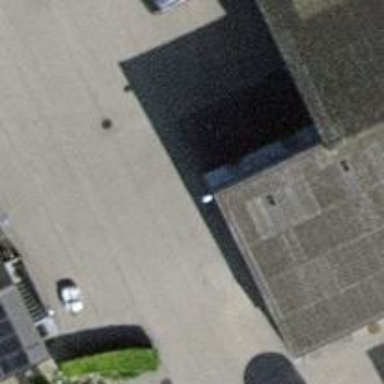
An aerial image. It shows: Silo.